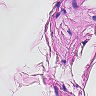
Metastatic tissue present: no